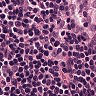
Metastatic tissue present: no